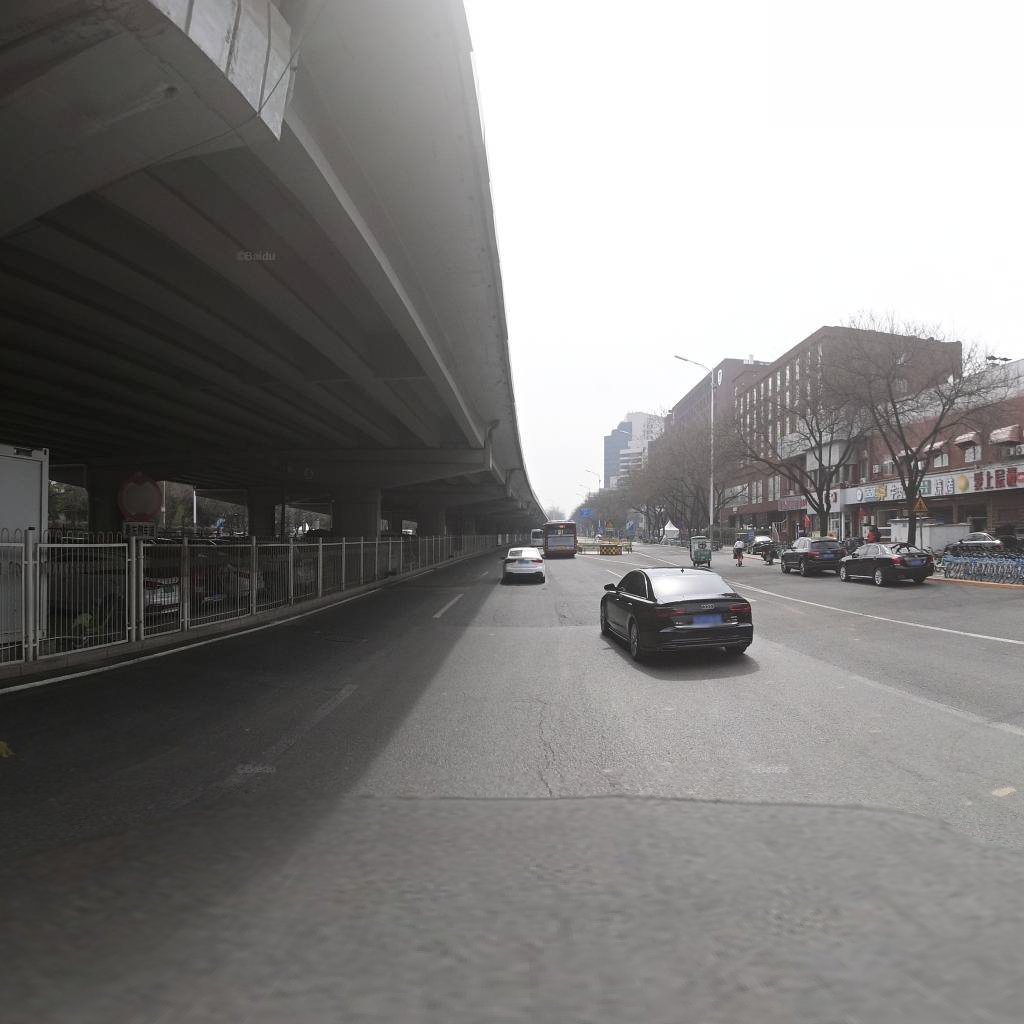
Region: Haidian
Road damage annotations: longitudinal crack